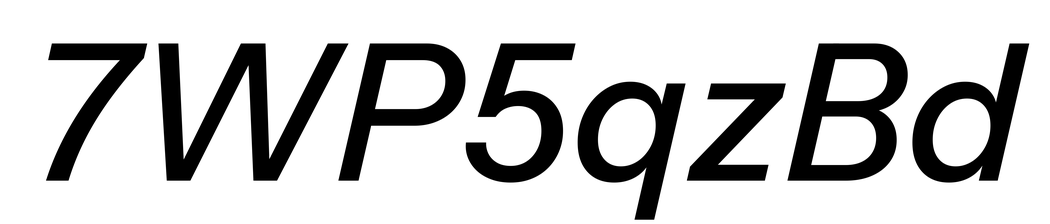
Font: InstrumentSans-Italic_Medium_Italic